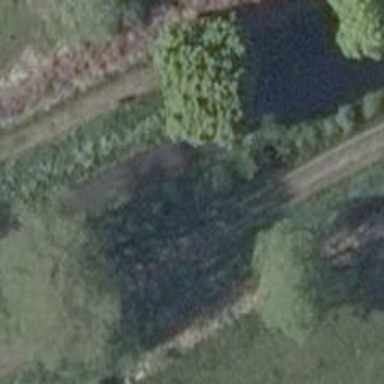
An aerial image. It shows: Track with grade3 tracktype.